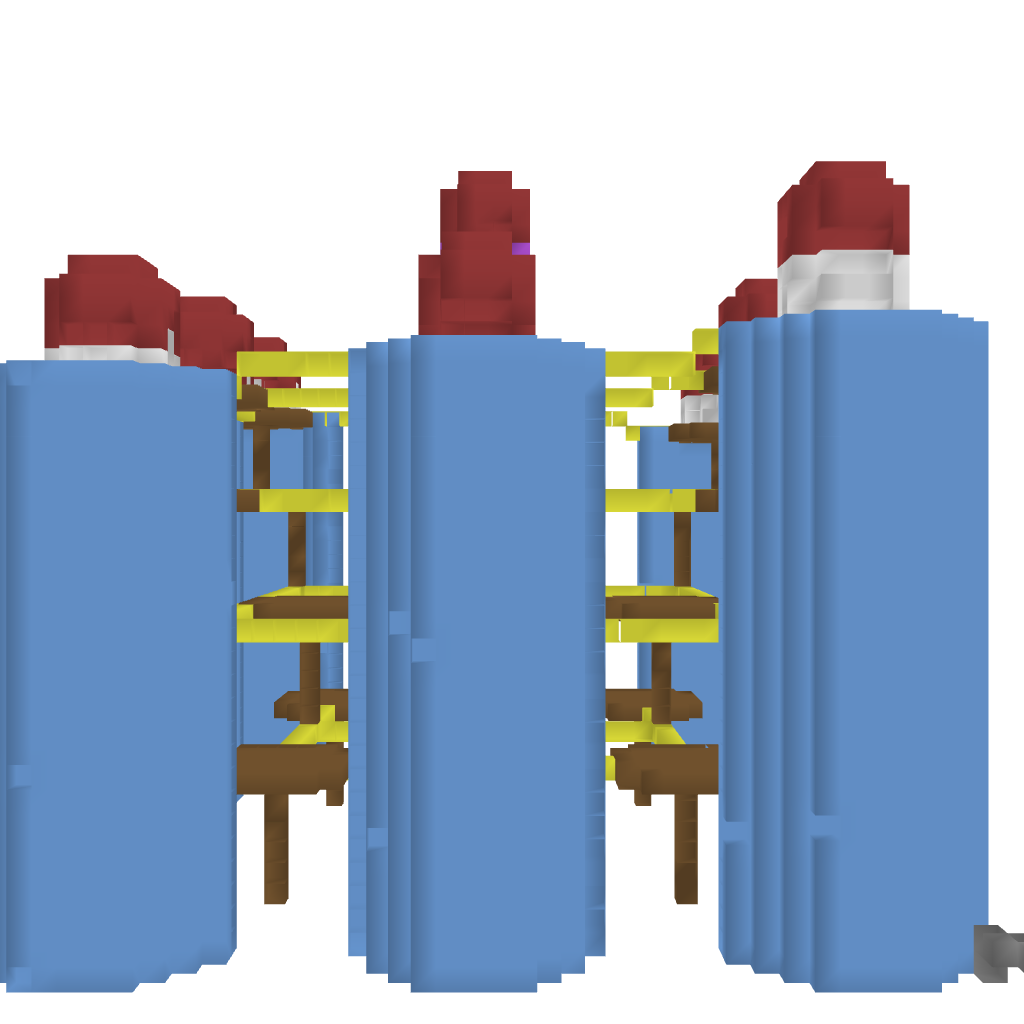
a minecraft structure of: Shroom City bad low quality